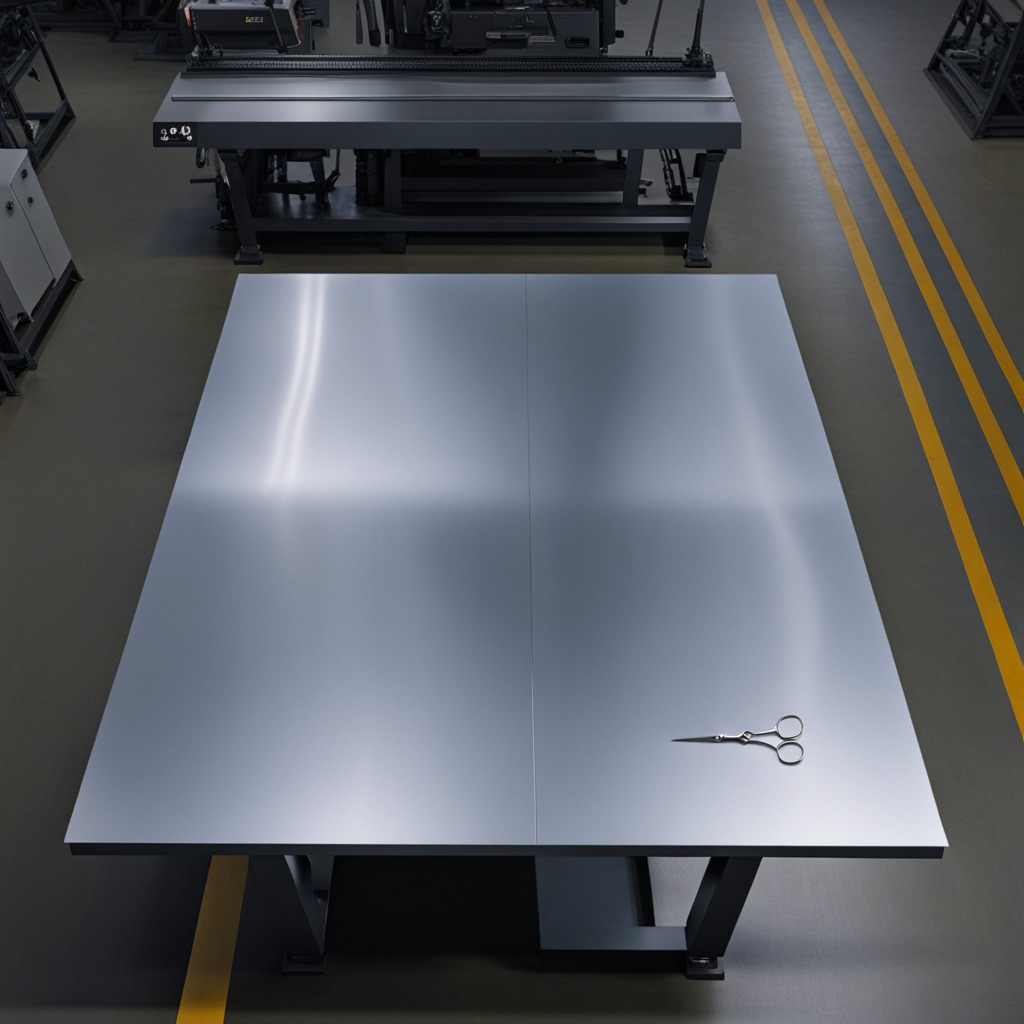
A scissor lying on the tabletop